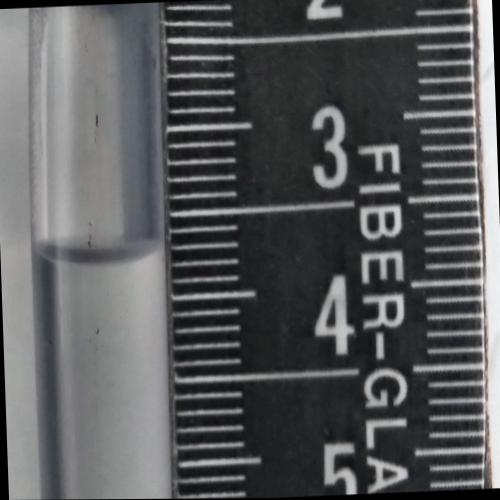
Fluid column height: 3.7 cm